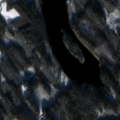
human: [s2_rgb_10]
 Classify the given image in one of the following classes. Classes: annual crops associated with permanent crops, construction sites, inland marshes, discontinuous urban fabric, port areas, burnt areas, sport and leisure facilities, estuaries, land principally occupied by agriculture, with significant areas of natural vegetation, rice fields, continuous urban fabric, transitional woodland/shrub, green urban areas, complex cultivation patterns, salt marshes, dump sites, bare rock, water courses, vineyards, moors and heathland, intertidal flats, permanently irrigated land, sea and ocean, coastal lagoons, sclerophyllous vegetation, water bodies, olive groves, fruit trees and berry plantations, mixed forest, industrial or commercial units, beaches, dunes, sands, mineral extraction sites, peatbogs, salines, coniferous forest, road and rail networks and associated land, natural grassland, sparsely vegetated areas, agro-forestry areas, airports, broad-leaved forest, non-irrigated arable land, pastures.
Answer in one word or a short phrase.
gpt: land principally occupied by agriculture, with significant areas of natural vegetation, coniferous forest, mixed forest, transitional woodland/shrub, water bodies